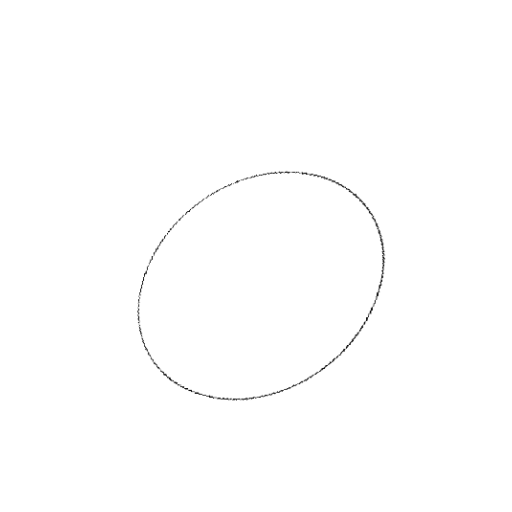
Crossing number: 0